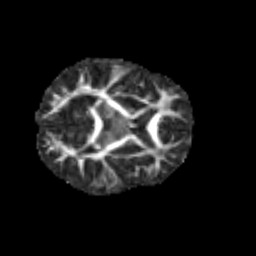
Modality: FA
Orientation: axial
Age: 8
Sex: female
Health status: healthy